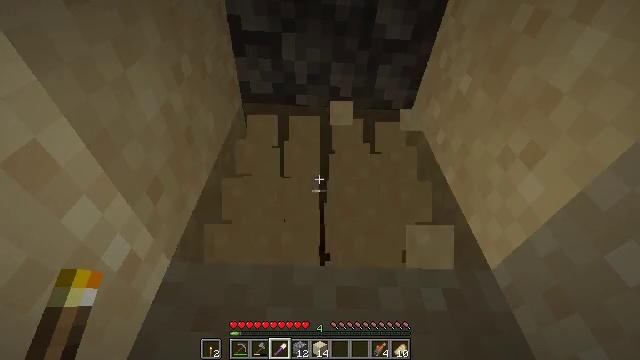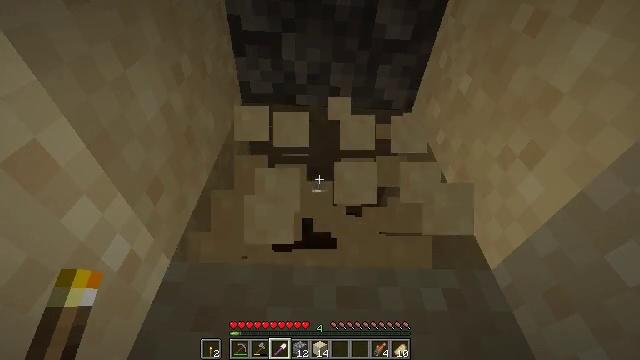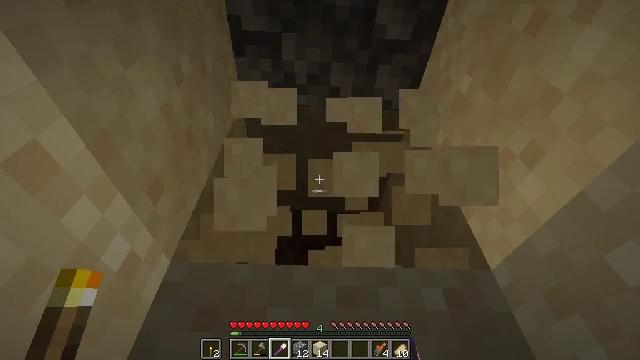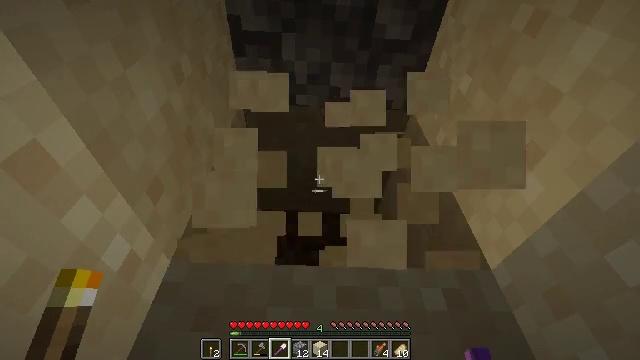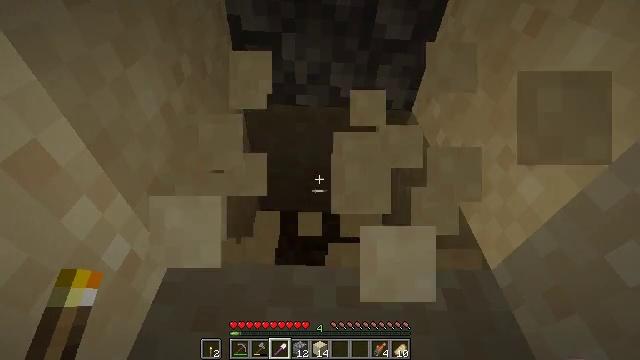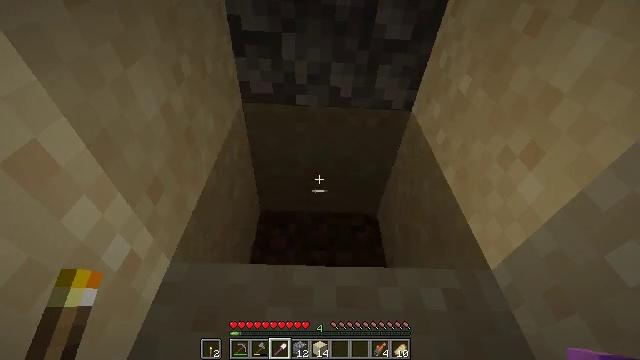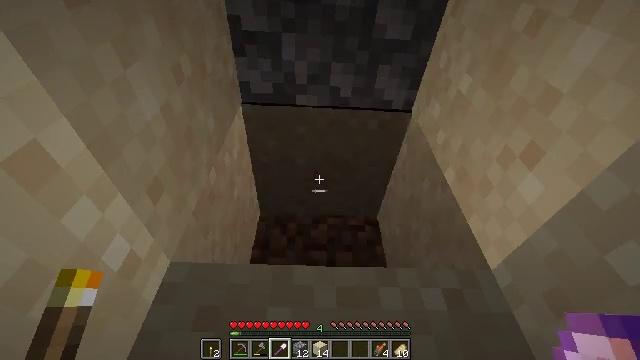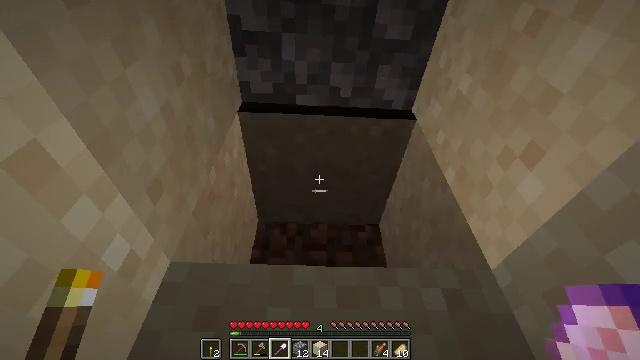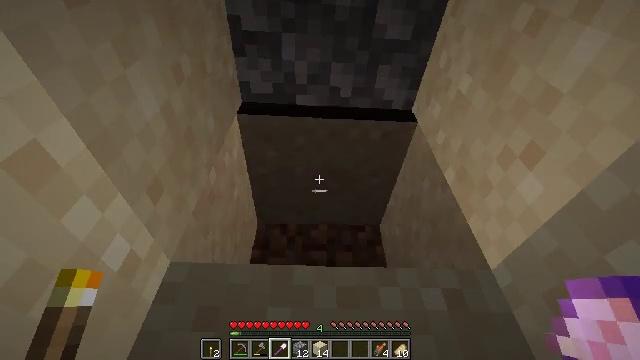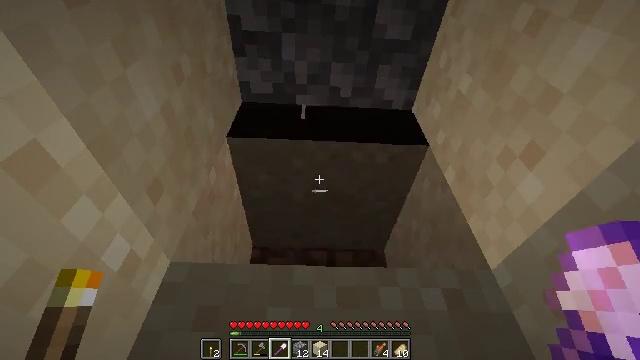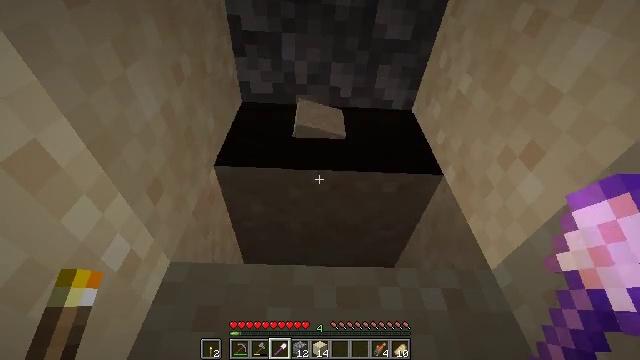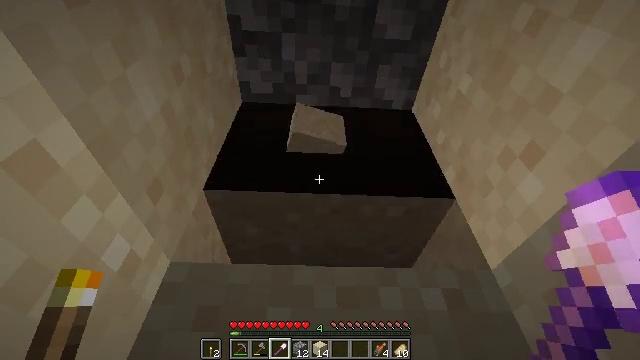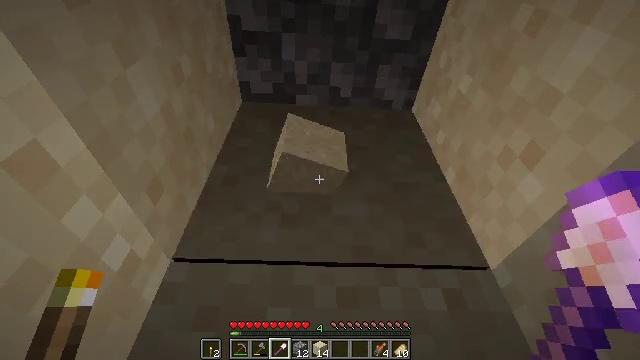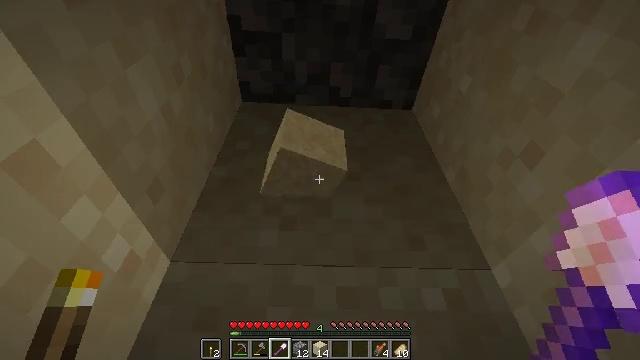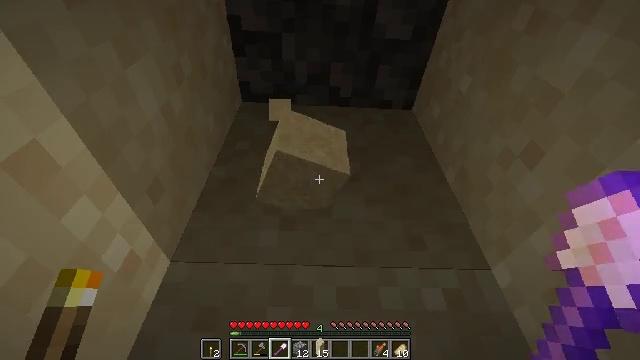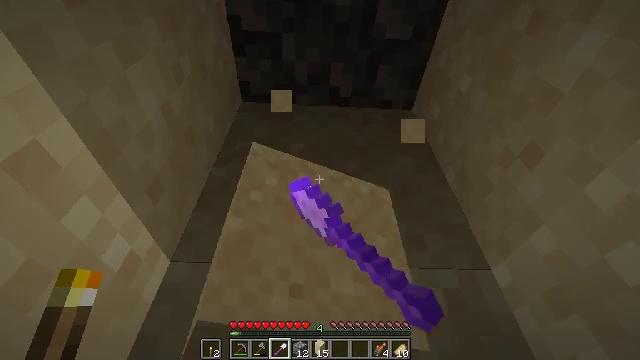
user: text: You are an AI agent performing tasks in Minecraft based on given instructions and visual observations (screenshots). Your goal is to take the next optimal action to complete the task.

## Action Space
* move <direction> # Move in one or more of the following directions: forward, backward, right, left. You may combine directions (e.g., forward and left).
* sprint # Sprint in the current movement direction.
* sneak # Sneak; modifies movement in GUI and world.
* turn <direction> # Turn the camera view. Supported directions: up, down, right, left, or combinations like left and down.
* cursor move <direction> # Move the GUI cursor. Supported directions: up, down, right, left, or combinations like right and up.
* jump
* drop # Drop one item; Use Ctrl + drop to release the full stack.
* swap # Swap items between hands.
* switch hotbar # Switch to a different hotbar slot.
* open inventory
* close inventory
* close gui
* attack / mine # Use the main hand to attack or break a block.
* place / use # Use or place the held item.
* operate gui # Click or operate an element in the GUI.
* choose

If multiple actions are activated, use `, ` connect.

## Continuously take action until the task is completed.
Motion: motion action
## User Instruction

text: Mine sand by the water.
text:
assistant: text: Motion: no_op
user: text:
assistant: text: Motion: no_op
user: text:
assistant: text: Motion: no_op
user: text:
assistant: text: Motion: no_op
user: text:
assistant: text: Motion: no_op
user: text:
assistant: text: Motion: no_op
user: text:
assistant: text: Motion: no_op
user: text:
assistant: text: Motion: no_op
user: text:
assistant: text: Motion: no_op
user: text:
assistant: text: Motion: no_op
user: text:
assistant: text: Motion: no_op
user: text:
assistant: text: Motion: no_op
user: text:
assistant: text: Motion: no_op
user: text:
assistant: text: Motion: attack / mine
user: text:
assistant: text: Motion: attack / mine
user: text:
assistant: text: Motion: attack / mine
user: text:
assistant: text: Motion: attack / mine
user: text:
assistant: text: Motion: attack / mine
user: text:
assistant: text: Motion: no_op
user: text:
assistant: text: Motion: no_op
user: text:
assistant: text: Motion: no_op
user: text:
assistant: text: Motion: no_op
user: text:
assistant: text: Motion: no_op
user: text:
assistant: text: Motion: no_op
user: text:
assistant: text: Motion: attack / mine
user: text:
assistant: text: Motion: attack / mine
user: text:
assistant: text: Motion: attack / mine
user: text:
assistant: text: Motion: no_op
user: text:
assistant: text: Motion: no_op
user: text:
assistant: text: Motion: no_op